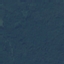
Land use / land cover class: Forest